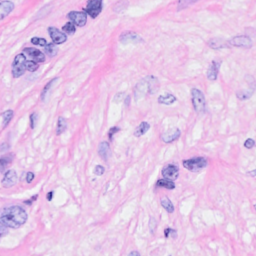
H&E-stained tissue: Breast